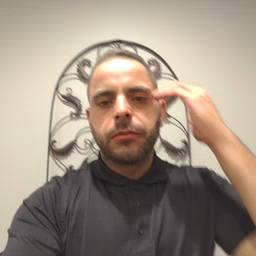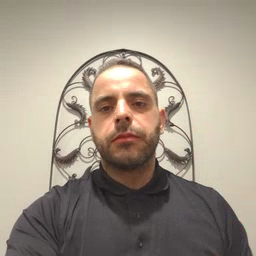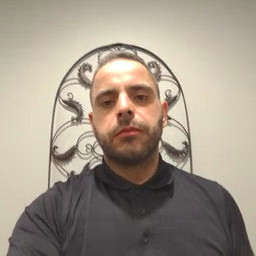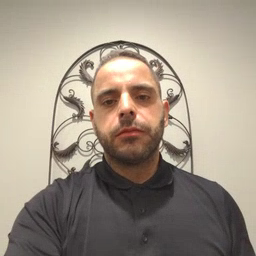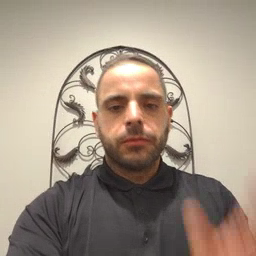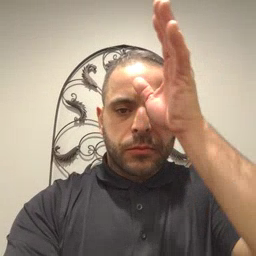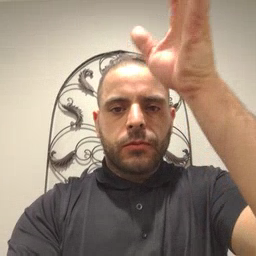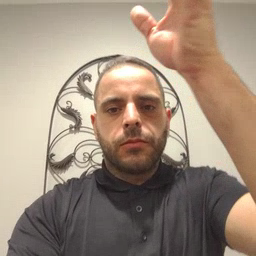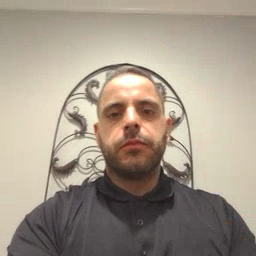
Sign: grandpa